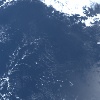
Label: water